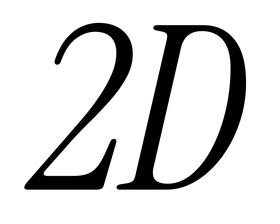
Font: InstrumentSerif-Italic